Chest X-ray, AP view. Patient: 40 years old, sex M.
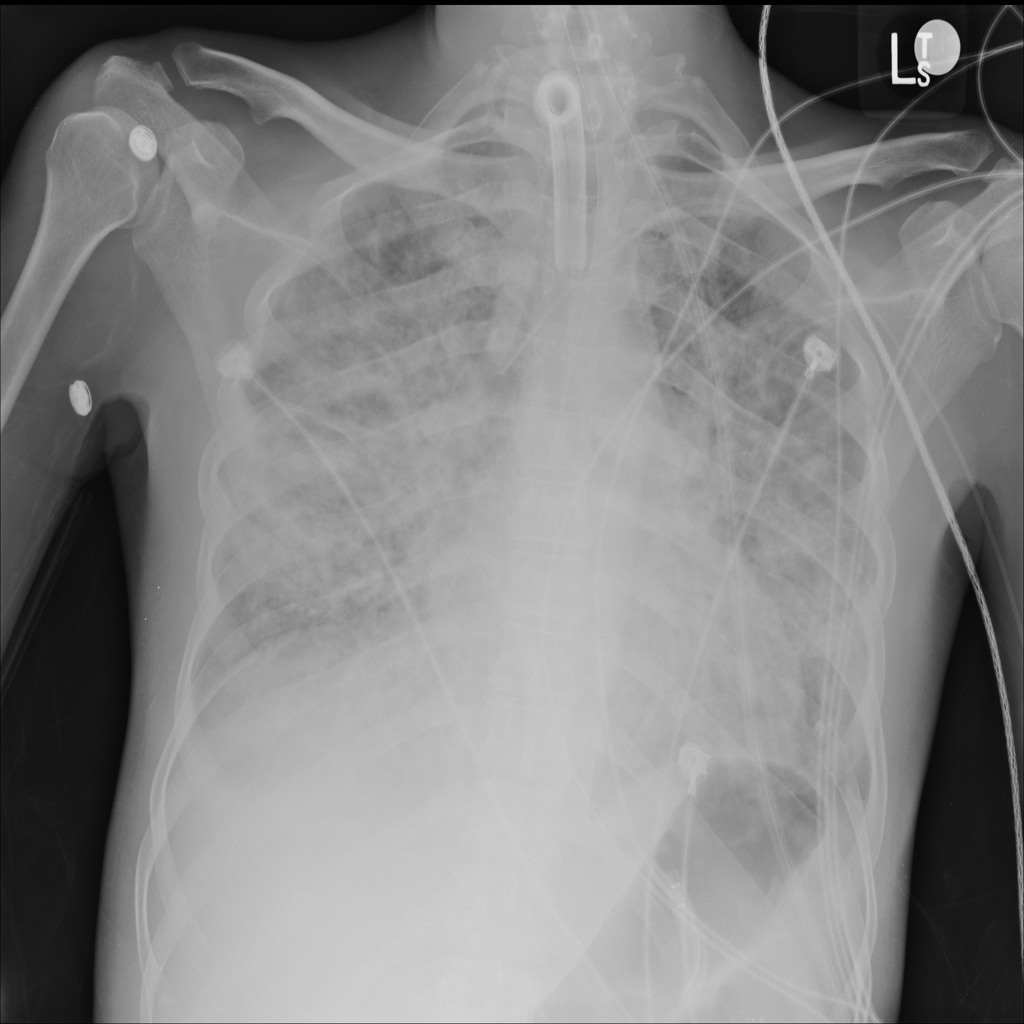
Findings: Consolidation